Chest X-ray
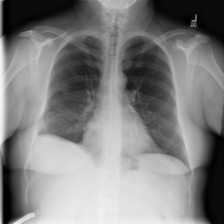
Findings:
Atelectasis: negative
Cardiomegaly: negative
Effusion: negative
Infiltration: positive
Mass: negative
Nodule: negative
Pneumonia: negative
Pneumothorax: negative
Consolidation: negative
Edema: negative
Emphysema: negative
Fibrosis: negative
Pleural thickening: negative
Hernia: negative